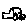
Label: car